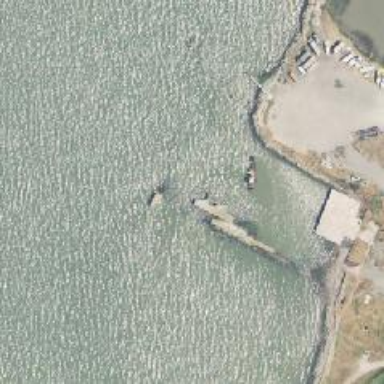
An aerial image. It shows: Man-made pier.